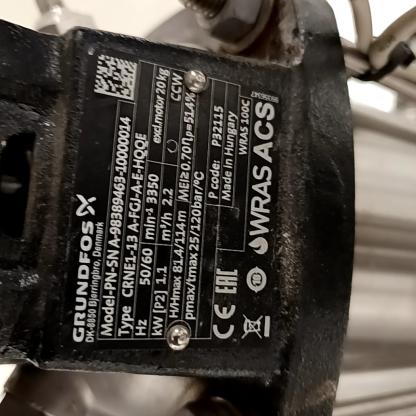
Klasa: tabliczka-znamionowa